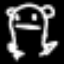
Label: frog